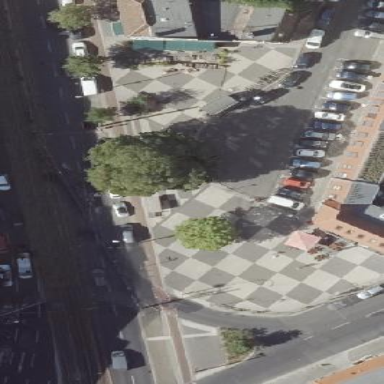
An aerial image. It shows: Square with paving stones surface. There is footway area in the square.